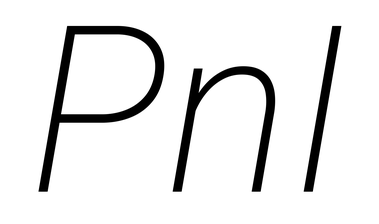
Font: Roboto-Italic_ExtraLight_Italic